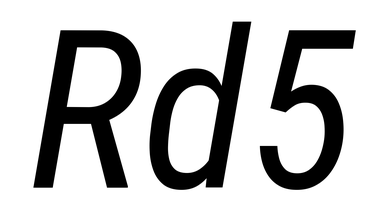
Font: Roboto-Italic_Condensed_Italic